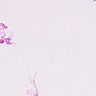
Metastatic tissue present: no